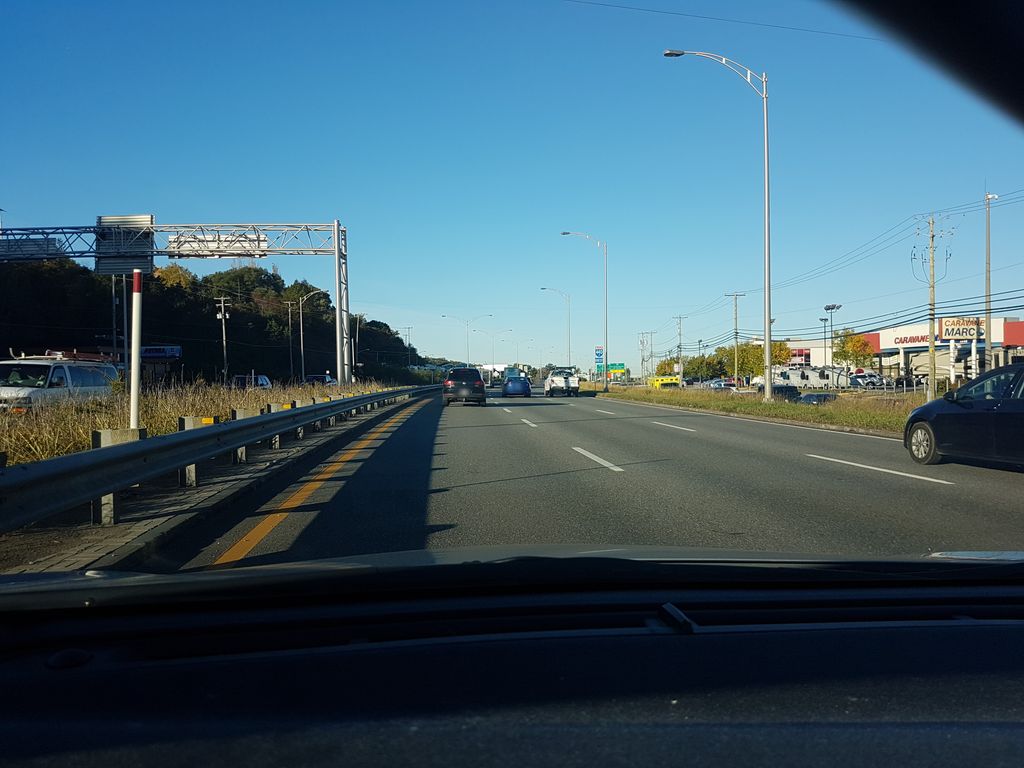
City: quebec_city